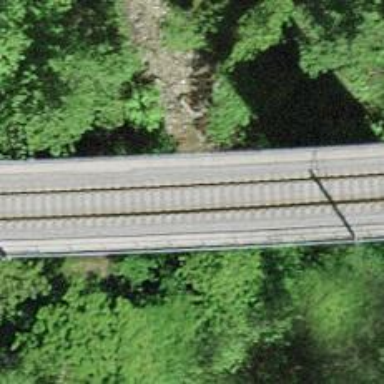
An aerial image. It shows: Viaduct railway bridge with electrified contact lines. The railway has single track.